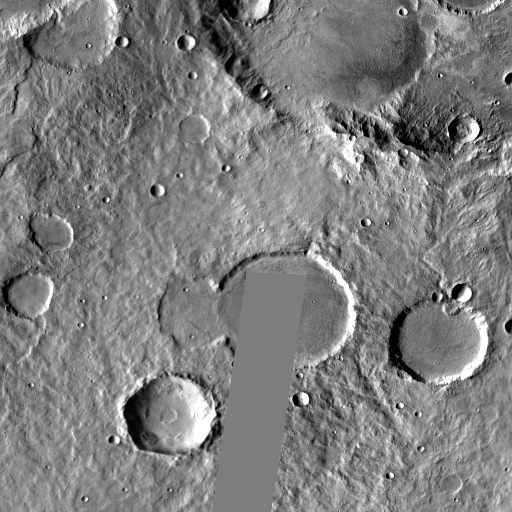
Crater classes present: Background, Other, Layered, Buried